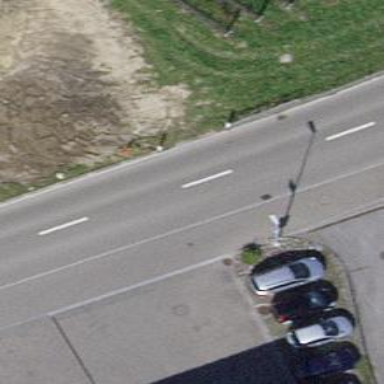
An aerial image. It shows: Public transport stop position.